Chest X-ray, PA view. Patient: 26 years old, sex M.
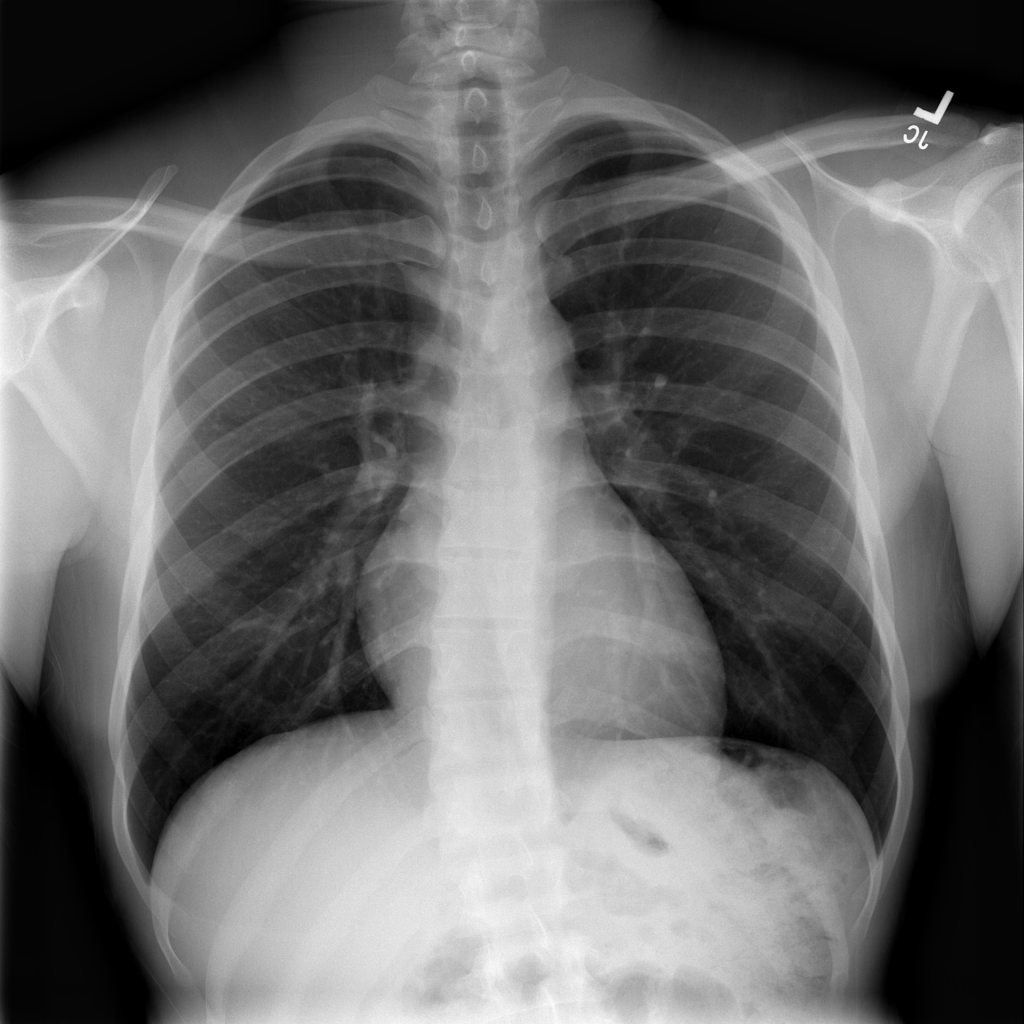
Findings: No Finding